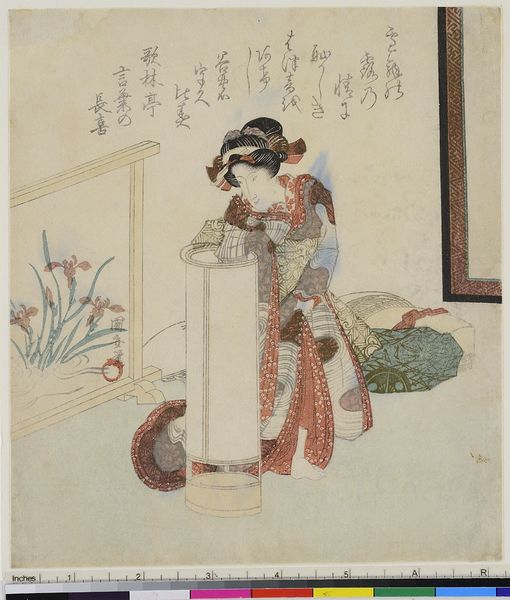
Künstler: Utagawa Kuniyasu
Standort: Hamburg
Institution: Museum für Kunst und Gewerbe Hamburg
Schlagwörter: laterne, holzschnitt, paravent, druckgraphik, druckgrafik, zeit, farbholzschnitt, wandschirm, edo, reproduktionen, druckerzeugnisse, blindprägedruck, blinddruck